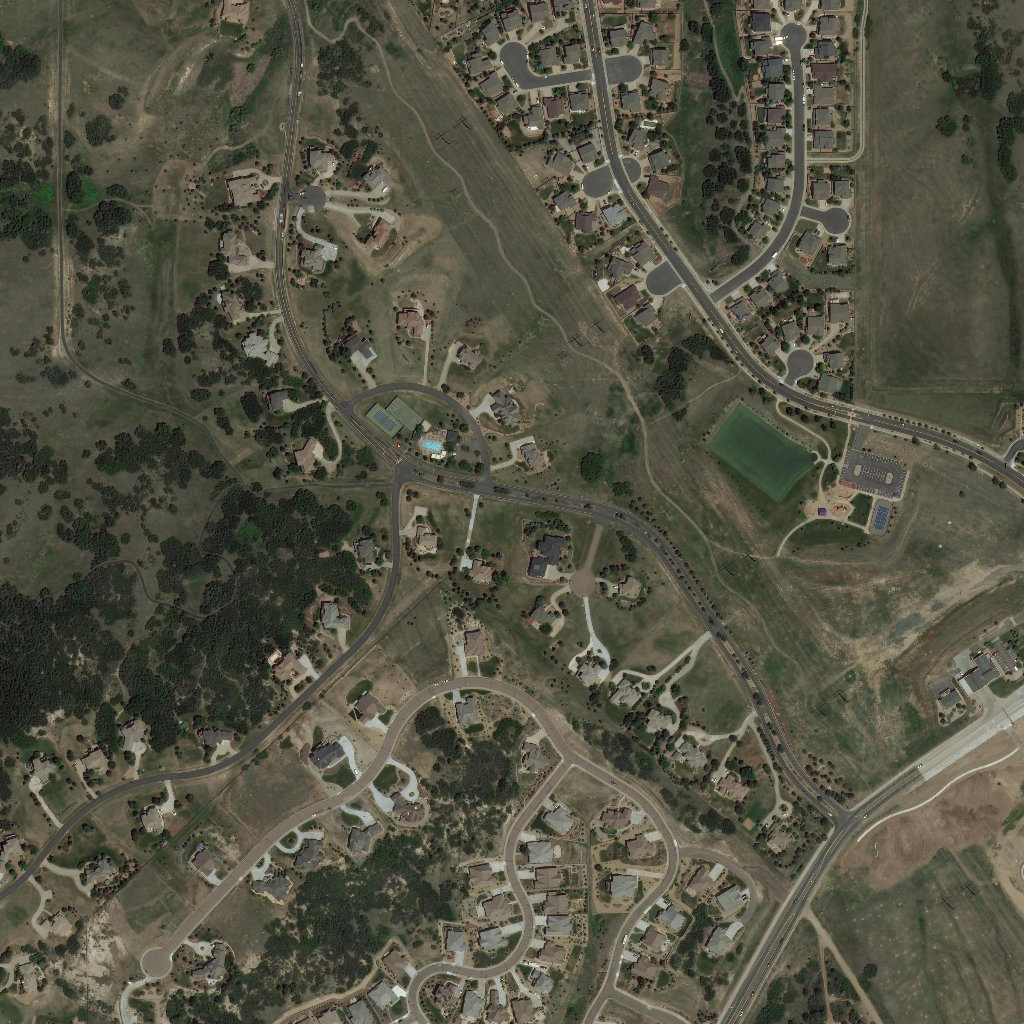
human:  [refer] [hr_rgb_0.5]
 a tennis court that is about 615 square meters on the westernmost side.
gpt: <box>[[35, 39, 39, 42, 0]]</box>